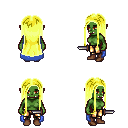
a pixel art fantasy rpg character, female body template, orc, green skin, blue cape, gold greaves, gold extra-long hairstyle, brown shoes, dagger, four views (front, back, left, right), 2x2 character sprite sheet, small pixel art, hard edges, no anti-aliasing